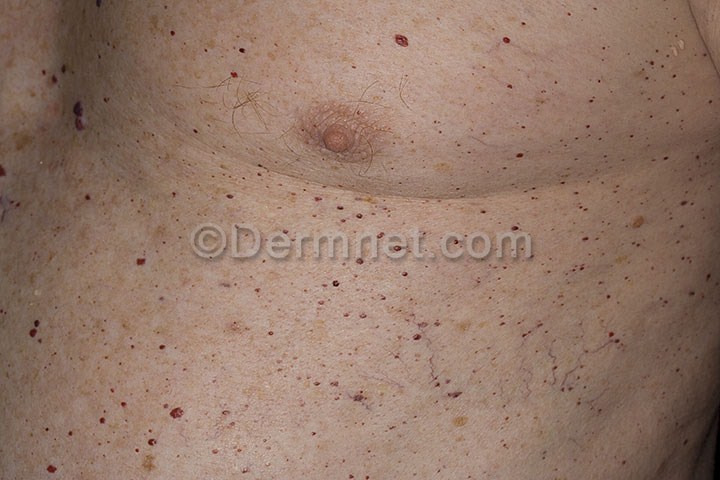
Disease: Vascular Tumors